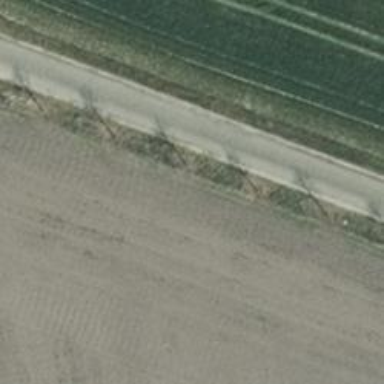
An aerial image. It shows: Avenue of trees.